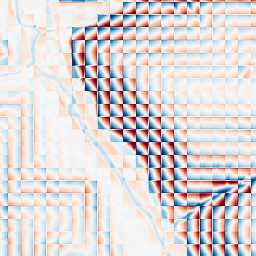
Category: wavelet
Decomposition family: wavelet_biorthogonal
Decomposition parameters: wavelet: bior1.3
level: 4
Upsampling method: sinc_blackman
Upsampling parameters: scale: 2
kernel_size: 16
Upsampling scale: 2